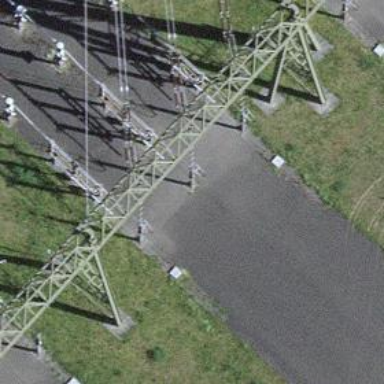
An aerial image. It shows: Power line with three cables.